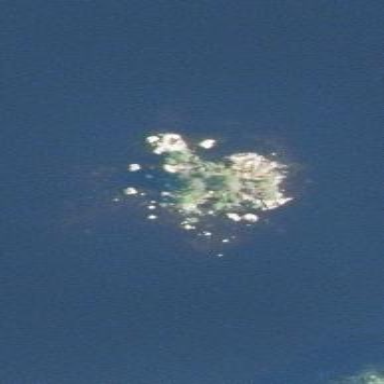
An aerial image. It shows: Islet.